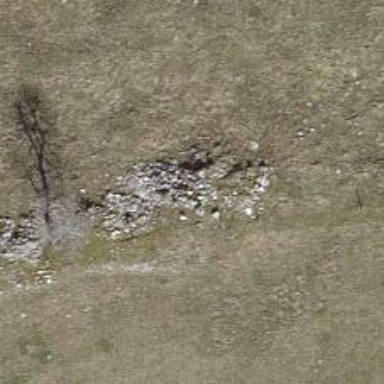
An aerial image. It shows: Dry stone wall barrier.